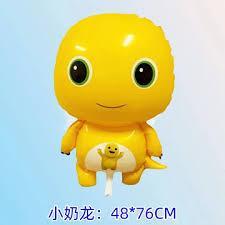
Label: nailong